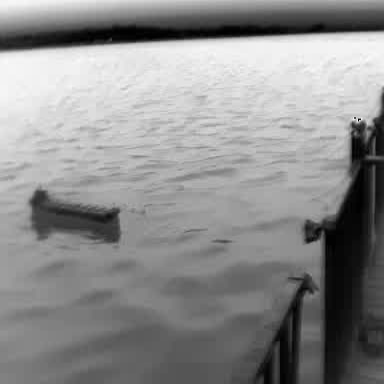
There is a liner in the infrared image.